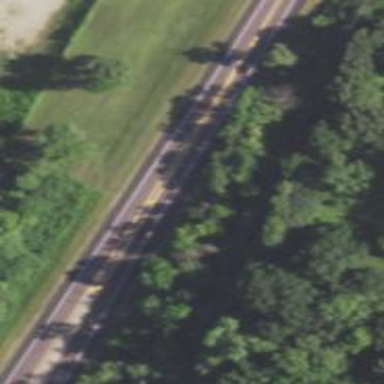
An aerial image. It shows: Trunk highway.